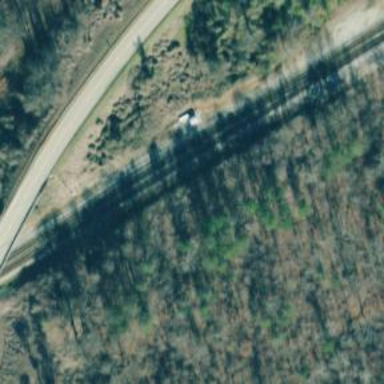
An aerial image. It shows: Railway track.